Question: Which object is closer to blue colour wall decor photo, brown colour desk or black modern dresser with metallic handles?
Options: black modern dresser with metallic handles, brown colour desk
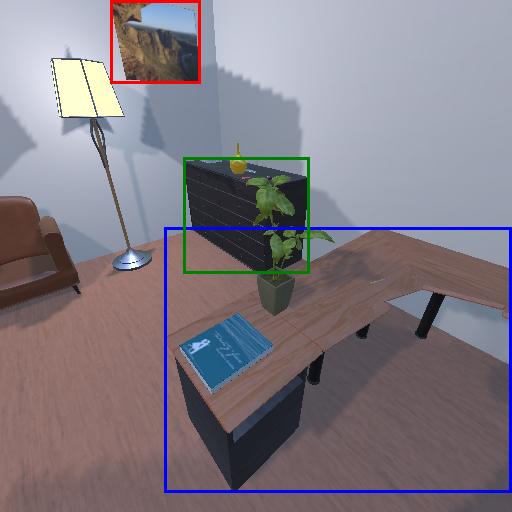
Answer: black modern dresser with metallic handles